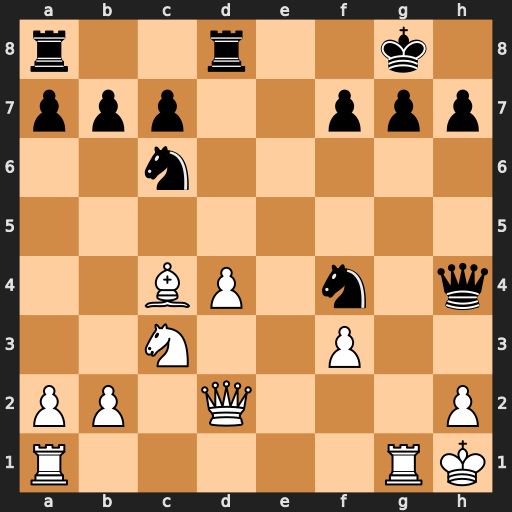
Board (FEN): r2r2k1/ppp2ppp/2n5/8/2BP1n1q/2N2P2/PP1Q3P/R5RK
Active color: w
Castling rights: -
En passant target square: -
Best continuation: Rg4 Rxd4 Rxh4 Rxd2 Rxf4